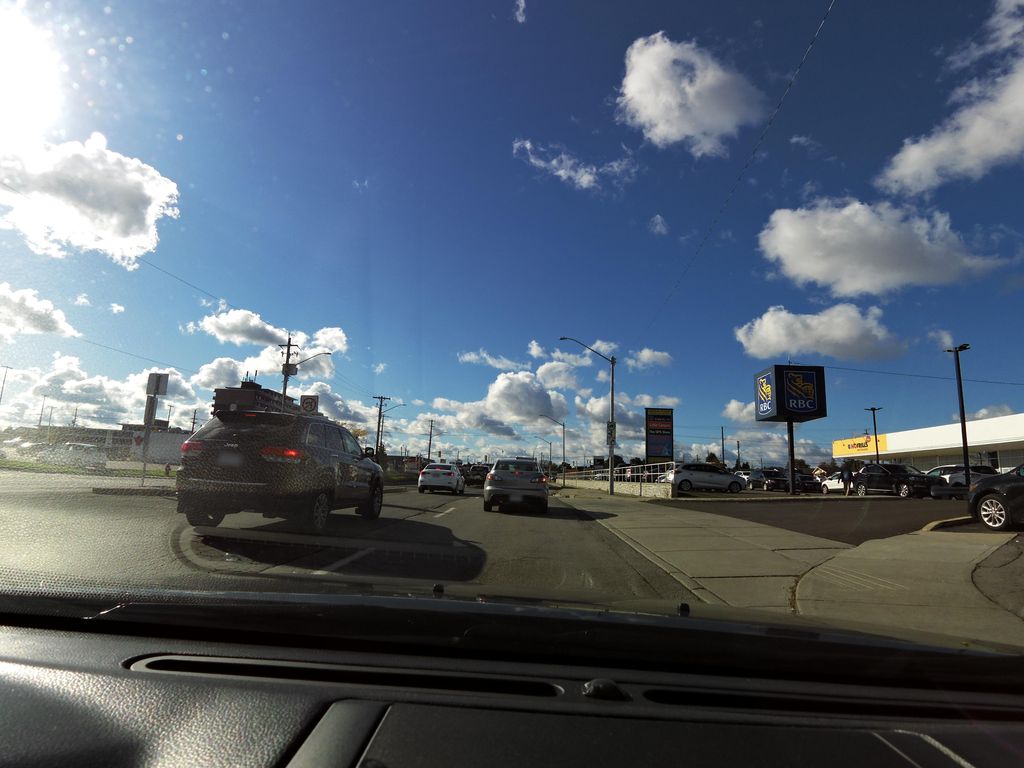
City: hamilton